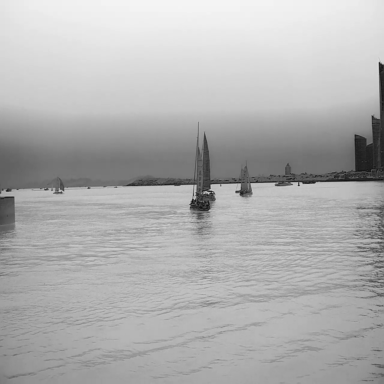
There are 14 objects shown in the infrared image, including a container_ship, six canoes, and seven sailboats.